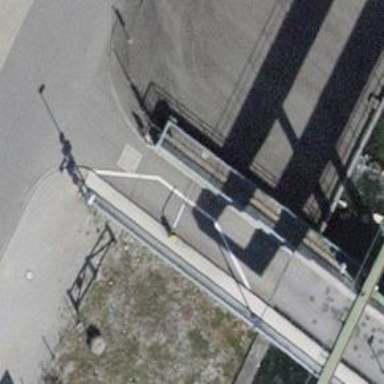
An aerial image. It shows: Lift gate barrier.